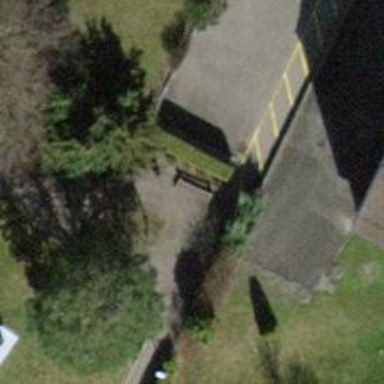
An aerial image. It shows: Brown bench in the vicinity.